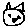
Label: cat